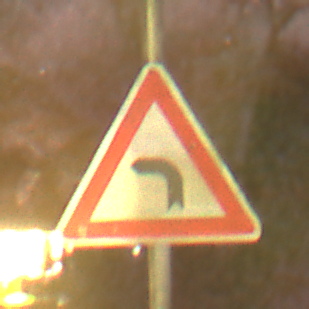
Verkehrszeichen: KurveLinks
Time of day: Night
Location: Outdoor (Suburban)
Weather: Clear
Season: NotSpecified
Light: Artificial